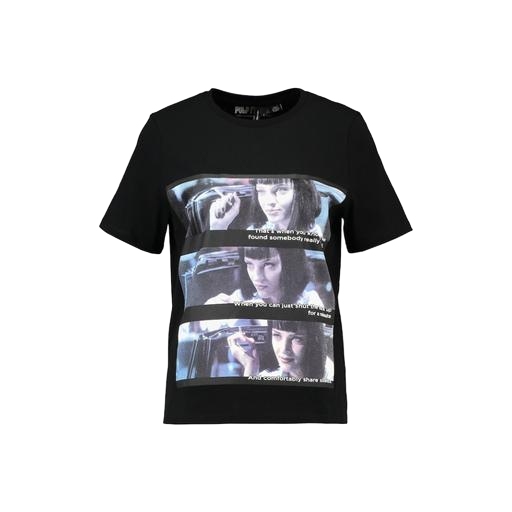
black photo printed t-shirt, black car t-shirt, panel t-shirt, white background